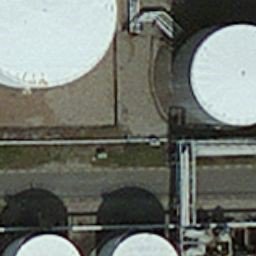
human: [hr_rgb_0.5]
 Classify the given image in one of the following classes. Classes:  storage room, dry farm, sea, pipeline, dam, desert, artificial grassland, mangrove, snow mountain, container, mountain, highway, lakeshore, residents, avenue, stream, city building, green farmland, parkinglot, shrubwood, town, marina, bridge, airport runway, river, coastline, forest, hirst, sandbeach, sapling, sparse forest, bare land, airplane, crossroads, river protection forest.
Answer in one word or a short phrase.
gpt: storage room